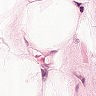
Metastatic tissue present: no